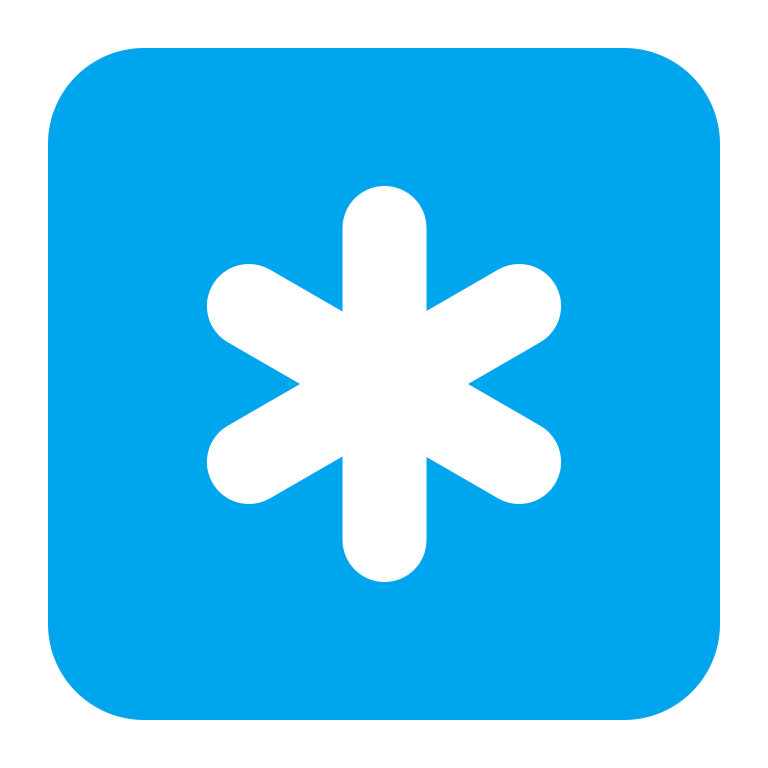
keycap asterisk flat